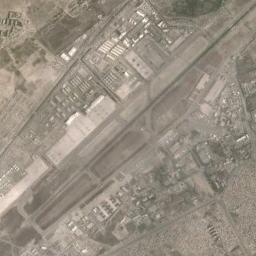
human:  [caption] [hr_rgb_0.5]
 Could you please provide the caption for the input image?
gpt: A complex airport with many runways and buildings is surrounded by a residential area .

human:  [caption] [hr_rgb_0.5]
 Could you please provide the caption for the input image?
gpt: There are many buildings near the airport, And no vegetation near the airport .

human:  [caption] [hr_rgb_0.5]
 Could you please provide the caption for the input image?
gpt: There is an airport built in bare land .

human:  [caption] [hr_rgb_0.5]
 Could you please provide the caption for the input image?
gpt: An airport with some parallel runways in the vacant lot and some buildings arranged neatly beside .

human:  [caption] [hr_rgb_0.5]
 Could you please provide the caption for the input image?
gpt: There are straight roads in the airport .